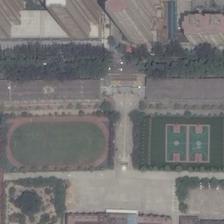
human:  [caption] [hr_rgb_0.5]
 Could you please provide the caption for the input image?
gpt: this area is mainly made up of a football field and two baksetball courts, standing closely to many edifices .

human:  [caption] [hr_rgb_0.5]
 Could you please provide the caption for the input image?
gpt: a playground and two basketball fields surrounded by green trees separately are next to many tall buildings .

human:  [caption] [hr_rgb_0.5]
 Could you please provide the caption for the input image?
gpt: some large buildings and some green trees are around a playground and two basketball fields separately .

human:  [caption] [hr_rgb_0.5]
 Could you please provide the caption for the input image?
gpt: many buildings and green trees are around a playground and two basketball fields .

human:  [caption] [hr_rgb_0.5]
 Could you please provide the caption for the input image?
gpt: many buildings and green trees are around a playground and two basketball fields .